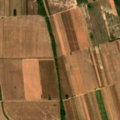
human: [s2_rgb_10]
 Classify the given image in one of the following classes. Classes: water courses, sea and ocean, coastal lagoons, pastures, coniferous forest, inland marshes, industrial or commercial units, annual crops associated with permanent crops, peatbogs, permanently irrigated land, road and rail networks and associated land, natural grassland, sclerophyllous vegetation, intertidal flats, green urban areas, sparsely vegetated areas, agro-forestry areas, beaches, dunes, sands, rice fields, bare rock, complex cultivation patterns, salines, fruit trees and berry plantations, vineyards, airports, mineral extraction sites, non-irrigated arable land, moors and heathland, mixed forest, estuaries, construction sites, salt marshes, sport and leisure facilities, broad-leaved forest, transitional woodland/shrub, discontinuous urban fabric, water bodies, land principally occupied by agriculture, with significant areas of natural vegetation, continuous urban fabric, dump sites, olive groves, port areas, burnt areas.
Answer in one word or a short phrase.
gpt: non-irrigated arable land, pastures, transitional woodland/shrub